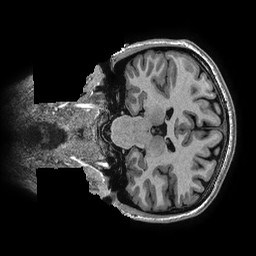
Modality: T1w
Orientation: coronal
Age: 23
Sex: female
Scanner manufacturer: ge
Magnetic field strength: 3 T
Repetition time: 0.006952 s
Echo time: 0.00292 s